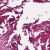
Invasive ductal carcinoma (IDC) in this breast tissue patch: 0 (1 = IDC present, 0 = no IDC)